Question: I have 4 small bodies of text that I'd like to display evenly across the page.
Here's an image of what I have in mind:

Something tells me tables would be the best way to go, but a)I've always been told not to use them and b) because of that, I have no idea how to do so if that is in fact the best route to take.
I'm open to suggestions; any and all help is appreciated.
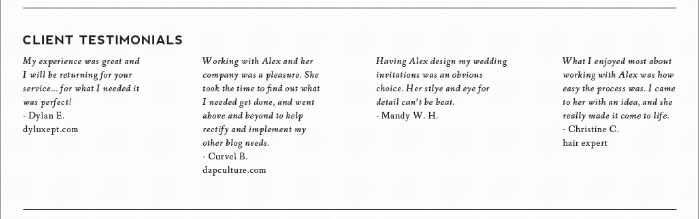
Answer: I believe something like this would work:
### CSS:
'''
html, body
{
width: 100%;
padding: 0px;
margin: 0px;
border: none;
}
div.content
{
float: left;
vertical-align: top;
margin: 0px;
padding: 0px;
width: 25%;
}
'''
### HTML:
'''
<div class="content">Blah</div><div class="content">blah blah</div>
<div class="content">Blah Blah</div><div class="content">blah blah blah blah</div>
'''
See <URL>